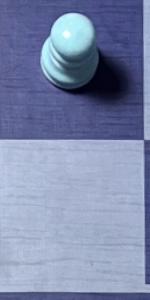
Label: Empty